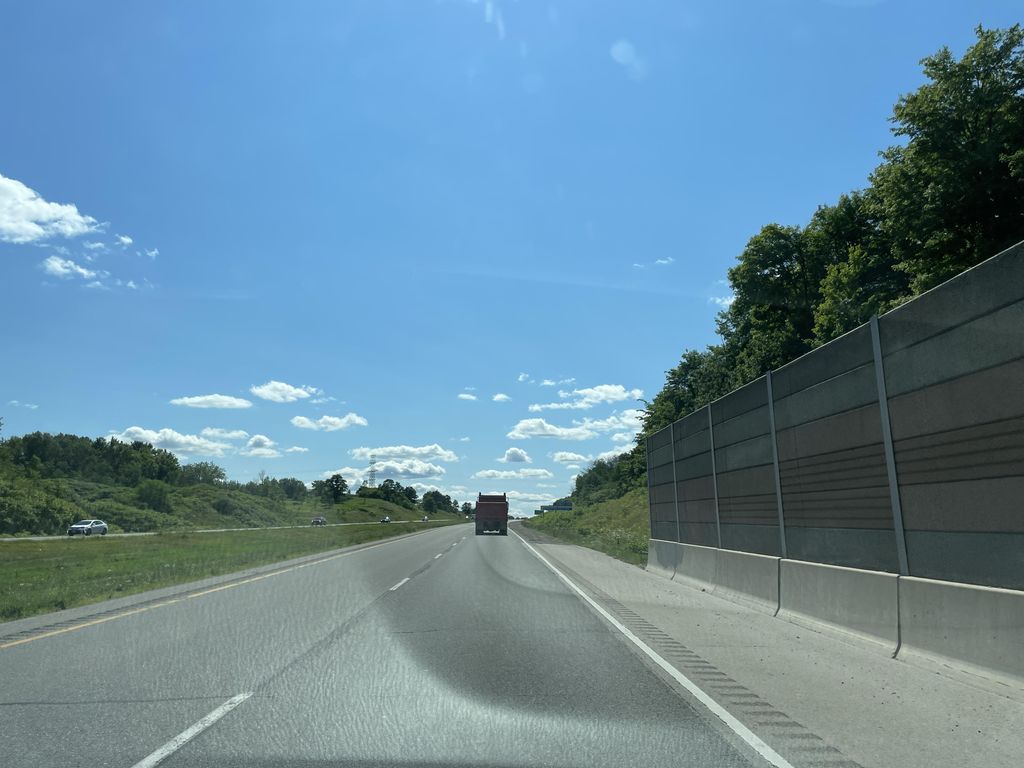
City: kitchener-waterloo